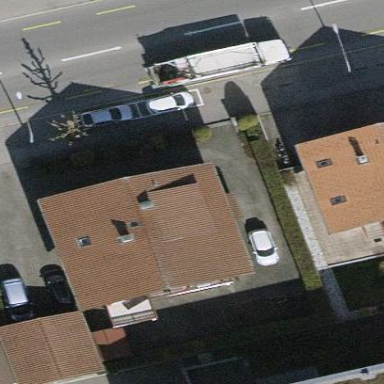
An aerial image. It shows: Image showing building with apartments.